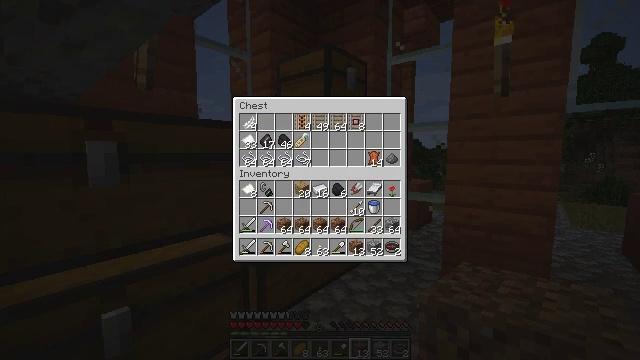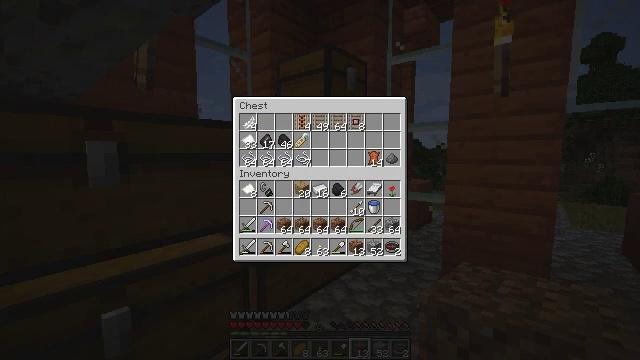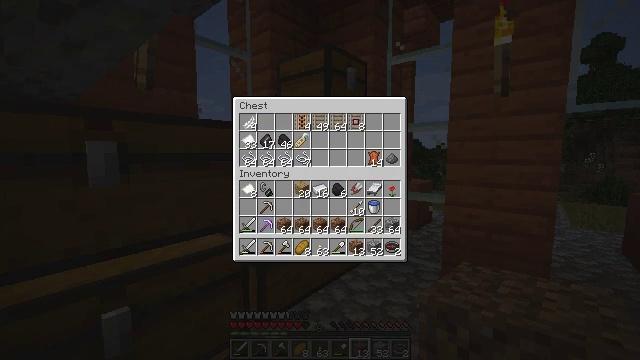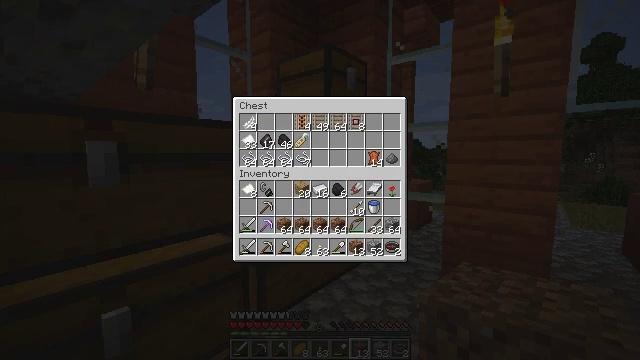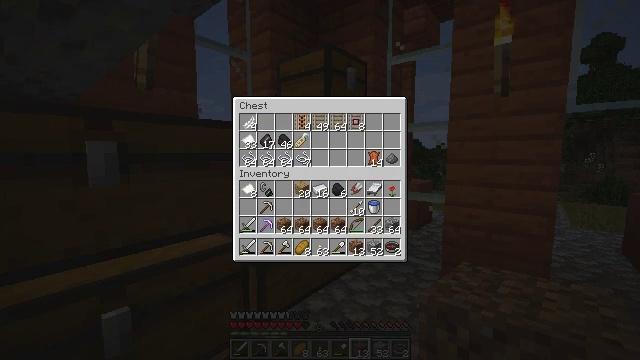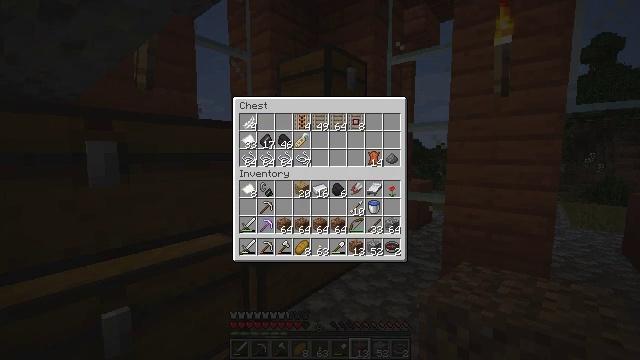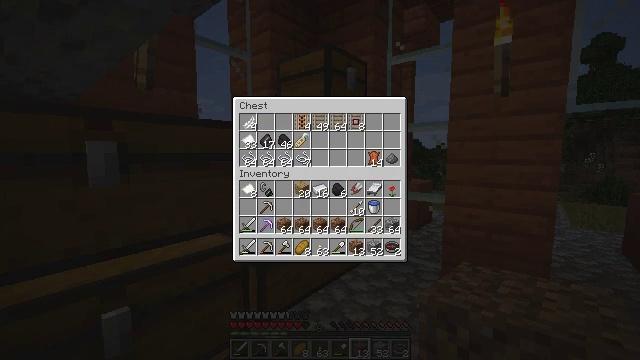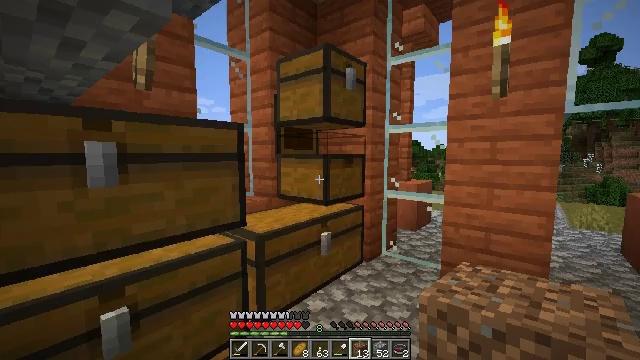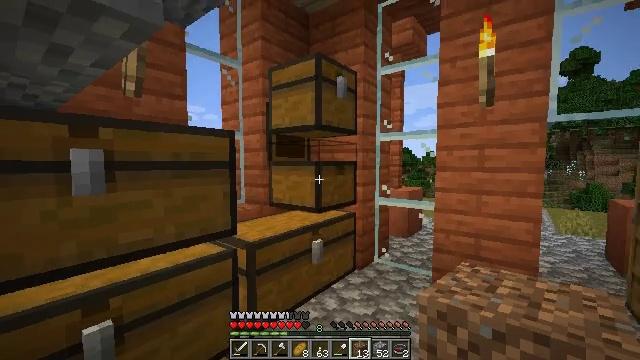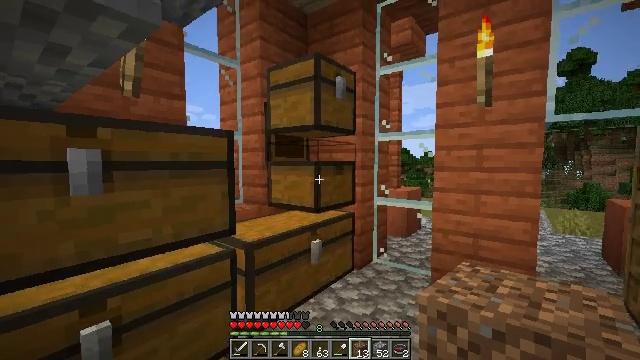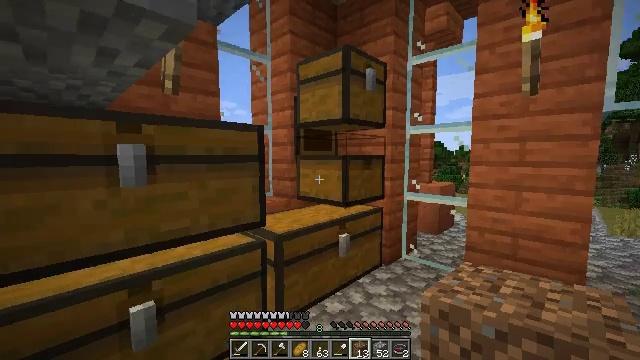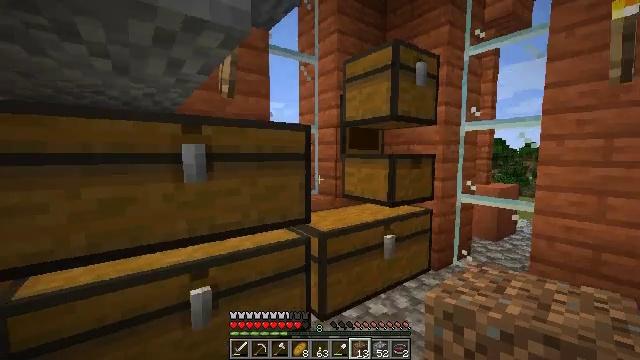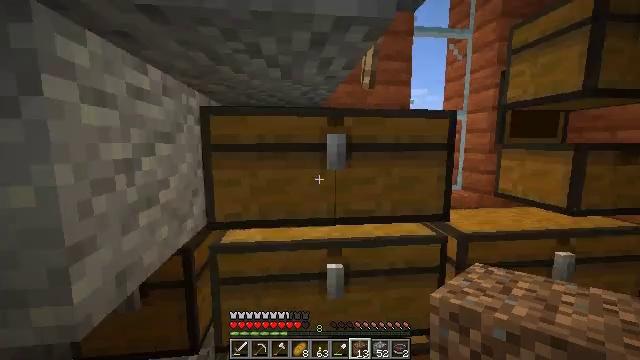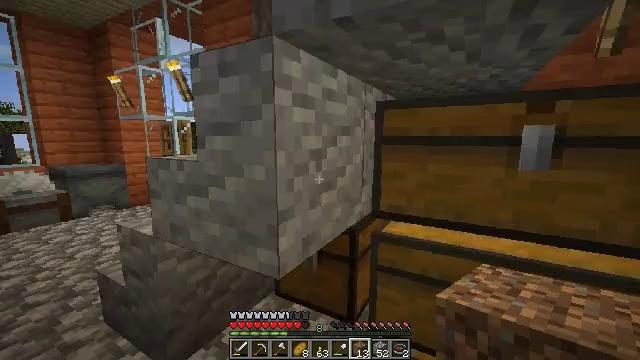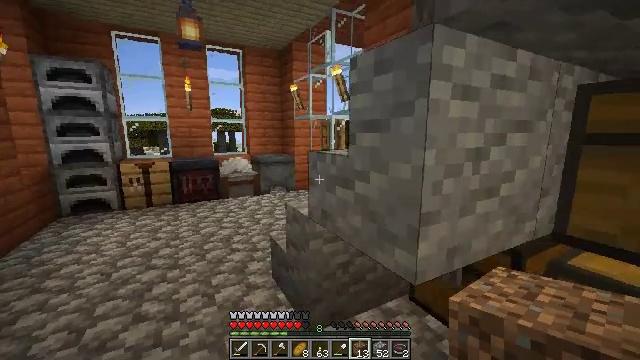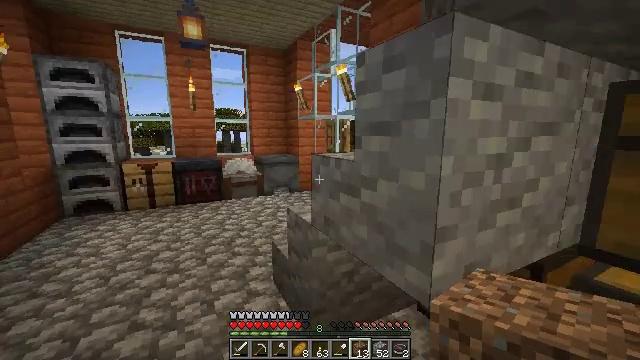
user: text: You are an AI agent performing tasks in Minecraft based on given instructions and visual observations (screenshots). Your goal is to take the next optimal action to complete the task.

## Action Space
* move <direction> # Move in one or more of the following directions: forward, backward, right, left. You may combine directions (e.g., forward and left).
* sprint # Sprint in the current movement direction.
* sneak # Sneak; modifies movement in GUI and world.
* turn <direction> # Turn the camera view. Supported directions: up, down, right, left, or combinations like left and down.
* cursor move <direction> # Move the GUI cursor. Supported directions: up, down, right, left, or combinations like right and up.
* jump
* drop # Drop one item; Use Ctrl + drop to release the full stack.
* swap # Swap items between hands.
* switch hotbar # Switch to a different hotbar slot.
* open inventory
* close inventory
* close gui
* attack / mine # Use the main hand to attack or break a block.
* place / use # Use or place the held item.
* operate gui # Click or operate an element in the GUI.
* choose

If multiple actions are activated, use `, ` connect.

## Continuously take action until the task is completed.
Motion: motion action
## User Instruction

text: Combine paper and a compass on a crafting table to craft a map.
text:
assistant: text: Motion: no_op
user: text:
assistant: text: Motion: no_op
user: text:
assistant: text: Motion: no_op
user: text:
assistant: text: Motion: no_op
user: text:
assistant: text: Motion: no_op
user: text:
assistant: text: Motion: no_op
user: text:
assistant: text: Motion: no_op
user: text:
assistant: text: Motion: turn right and up
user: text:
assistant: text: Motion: no_op
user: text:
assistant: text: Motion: turn left and down
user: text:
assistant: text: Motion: turn left
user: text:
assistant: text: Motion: turn left and down
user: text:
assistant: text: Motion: turn left and down
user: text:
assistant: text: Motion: move forward, turn left
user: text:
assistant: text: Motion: move forward, turn left
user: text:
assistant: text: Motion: move forward
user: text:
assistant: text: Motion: move forward
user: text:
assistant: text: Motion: move forward
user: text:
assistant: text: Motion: move forward
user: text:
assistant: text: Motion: move forward
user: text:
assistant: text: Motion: move forward
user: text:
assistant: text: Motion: move forward
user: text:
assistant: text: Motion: move forward, turn left and down
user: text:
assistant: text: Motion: move forward, turn left
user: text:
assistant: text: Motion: move forward, turn left and down
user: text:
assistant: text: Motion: move forward and move left, turn left
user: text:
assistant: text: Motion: move forward and move left
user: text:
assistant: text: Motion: move forward and move left, turn left
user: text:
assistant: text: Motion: move forward and move left
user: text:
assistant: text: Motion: move forward, turn left